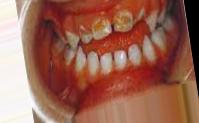
Condition: Caries